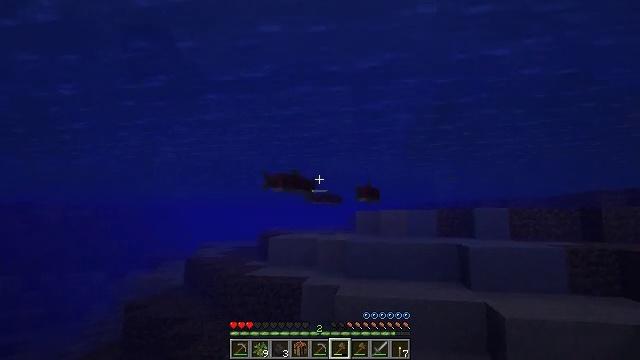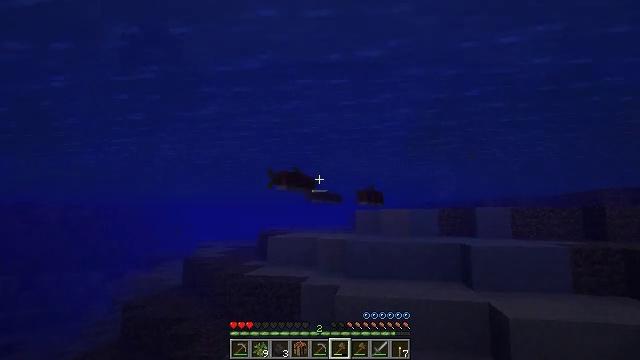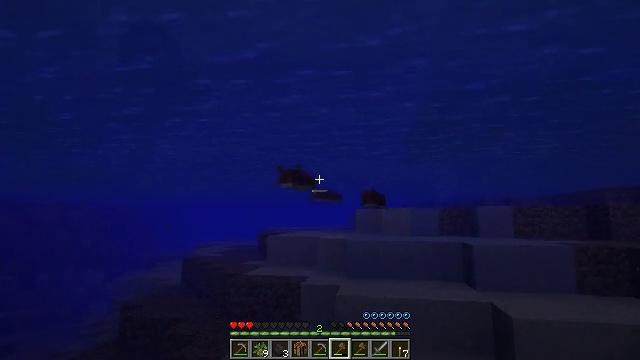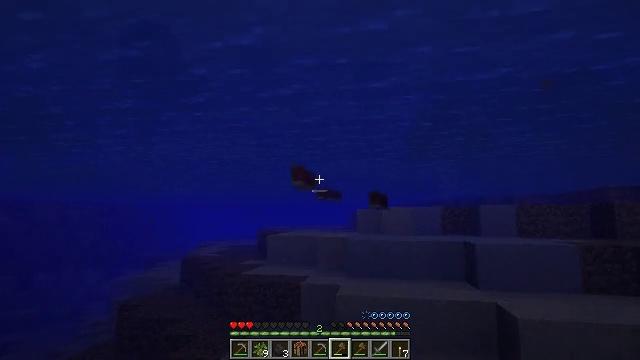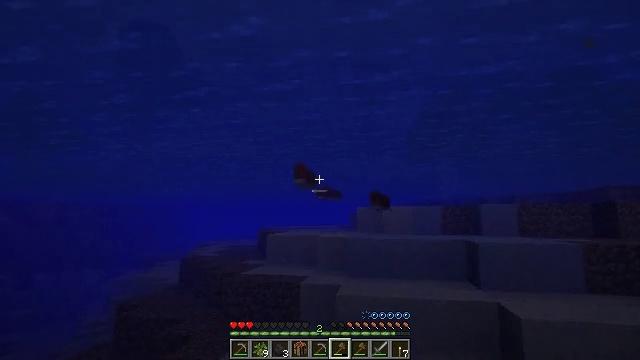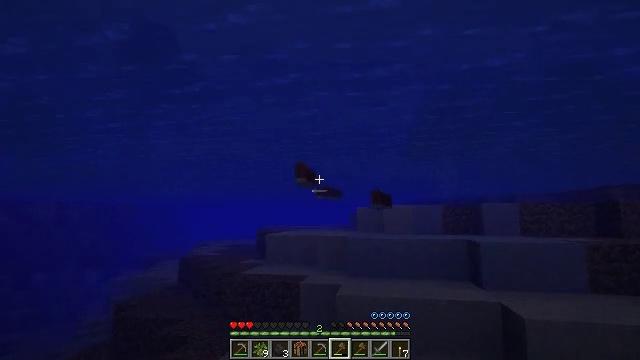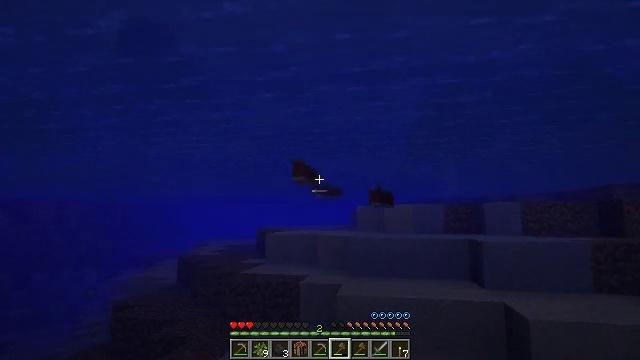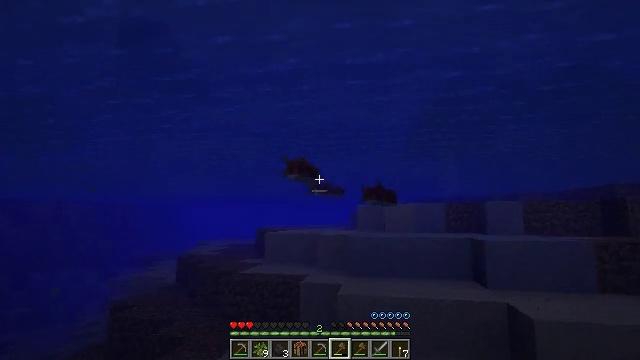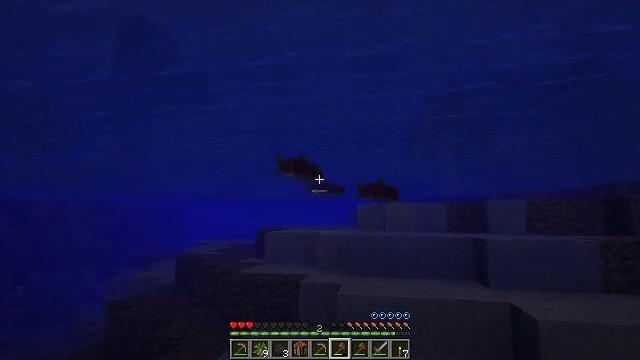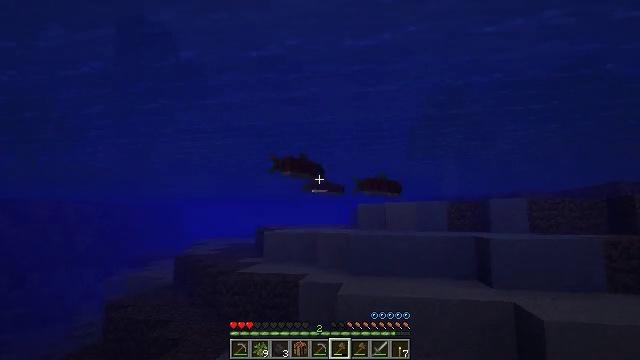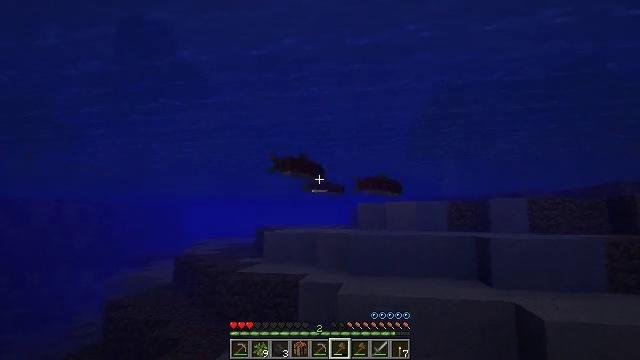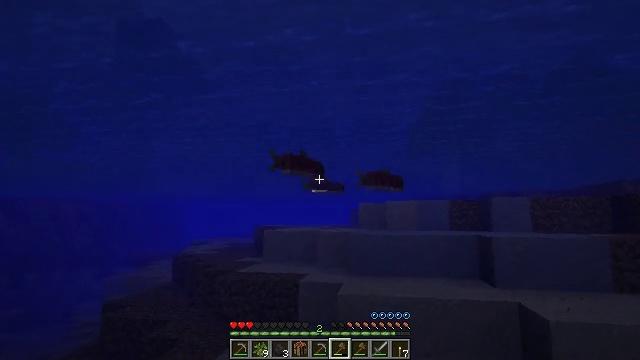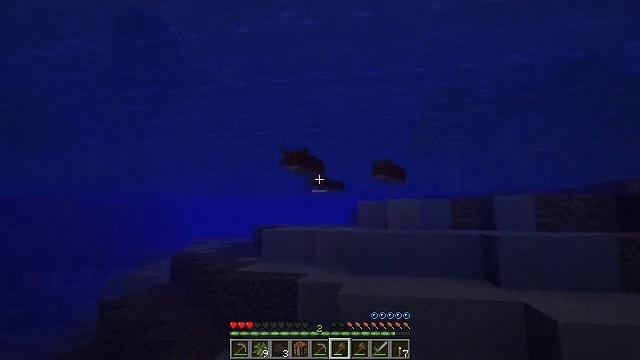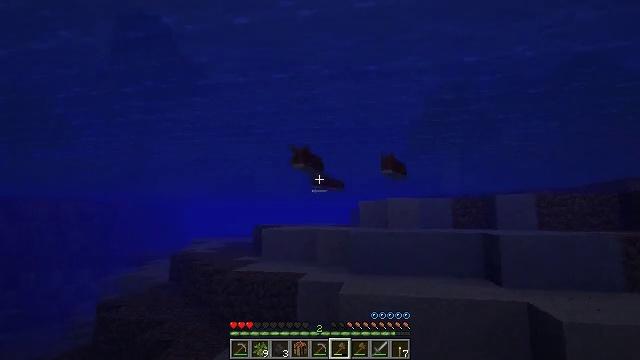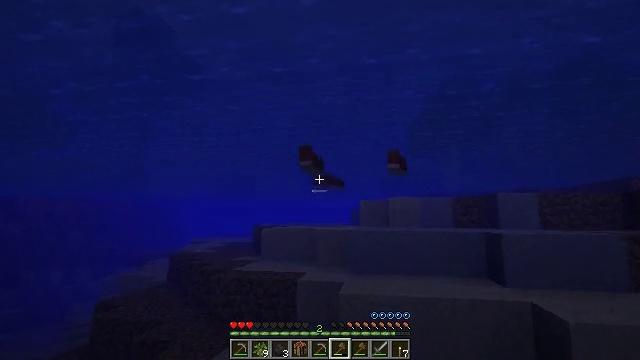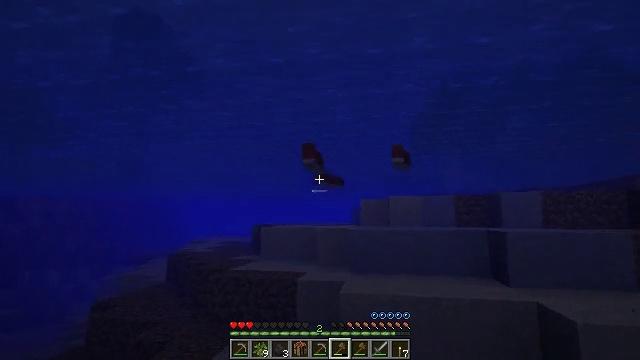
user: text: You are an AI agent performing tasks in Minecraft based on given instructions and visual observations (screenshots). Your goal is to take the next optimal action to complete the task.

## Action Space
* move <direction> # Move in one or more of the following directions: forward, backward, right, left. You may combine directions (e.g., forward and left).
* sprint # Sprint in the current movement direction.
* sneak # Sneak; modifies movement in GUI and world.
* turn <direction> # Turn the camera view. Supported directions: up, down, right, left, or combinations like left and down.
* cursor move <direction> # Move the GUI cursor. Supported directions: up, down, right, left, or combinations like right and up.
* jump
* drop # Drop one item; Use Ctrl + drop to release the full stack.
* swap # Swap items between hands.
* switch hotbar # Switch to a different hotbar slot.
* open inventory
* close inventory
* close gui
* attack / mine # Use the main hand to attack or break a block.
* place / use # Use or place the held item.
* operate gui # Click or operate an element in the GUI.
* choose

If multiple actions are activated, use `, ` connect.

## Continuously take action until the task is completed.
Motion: motion action
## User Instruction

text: Kill the salmon.
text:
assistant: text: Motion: move forward
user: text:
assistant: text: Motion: move forward, attack / mine
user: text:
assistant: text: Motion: move forward, attack / mine
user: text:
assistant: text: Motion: move forward, attack / mine
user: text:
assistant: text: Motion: move forward
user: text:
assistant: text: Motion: move forward
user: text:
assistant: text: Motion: move forward, attack / mine
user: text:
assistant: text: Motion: move forward, attack / mine
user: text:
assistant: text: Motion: move forward, attack / mine
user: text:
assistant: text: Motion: move forward, attack / mine
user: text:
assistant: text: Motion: move forward
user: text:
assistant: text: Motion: move forward, attack / mine
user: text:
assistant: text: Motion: move forward, attack / mine
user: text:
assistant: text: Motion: move forward, attack / mine
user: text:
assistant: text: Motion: move forward
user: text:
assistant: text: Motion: move forward
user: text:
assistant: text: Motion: move forward, attack / mine
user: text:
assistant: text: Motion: move forward, attack / mine
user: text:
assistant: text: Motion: move forward, attack / mine
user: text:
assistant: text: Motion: move forward
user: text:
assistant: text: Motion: move forward, attack / mine
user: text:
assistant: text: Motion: move forward, attack / mine
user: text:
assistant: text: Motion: move forward, attack / mine
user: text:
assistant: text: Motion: move forward
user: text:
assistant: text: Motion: move forward, attack / mine
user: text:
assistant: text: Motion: move forward, attack / mine
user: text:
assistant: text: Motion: move forward, attack / mine
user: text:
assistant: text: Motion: move forward, attack / mine, jump
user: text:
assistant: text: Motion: move forward, jump
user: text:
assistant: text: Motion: move forward, jump